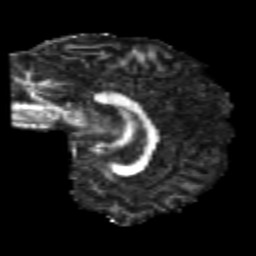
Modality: FA
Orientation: sagittal
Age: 22
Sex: male
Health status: healthy
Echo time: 0.074 s